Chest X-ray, PA view. Patient: 28 years old, sex M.
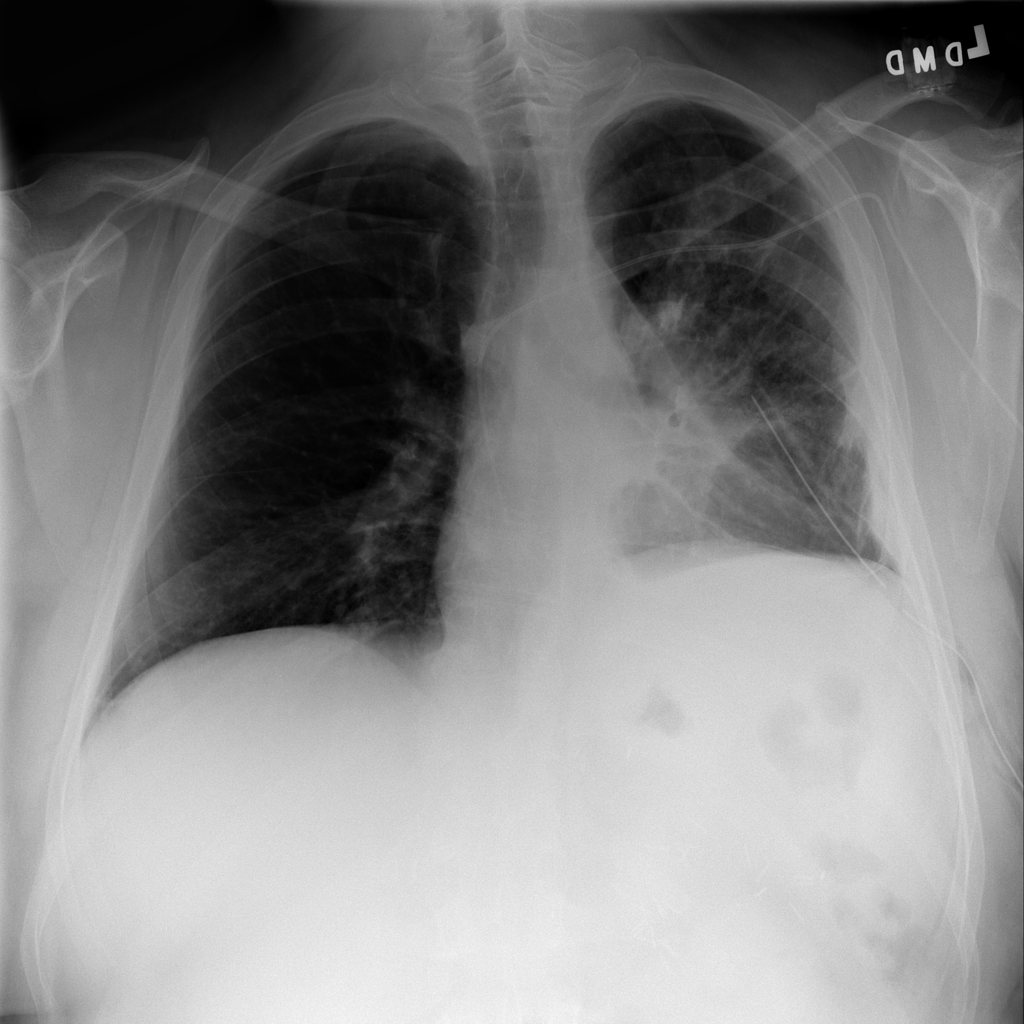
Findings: Emphysema, Infiltration